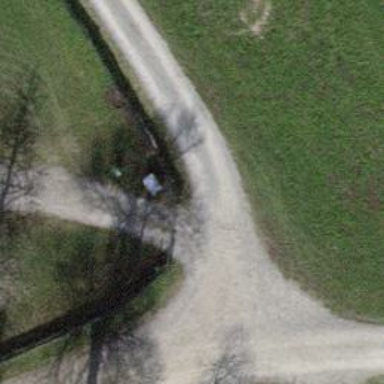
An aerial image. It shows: Gate.